Interaction volume radius: 5 \u00c5
Interaction volume height: 15 \u00c5
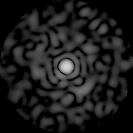
Disorder parameter: 0.8692